Interaction volume radius: 10 \u00c5
Interaction volume height: 15 \u00c5
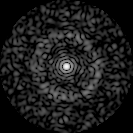
Disorder parameter: 0.836